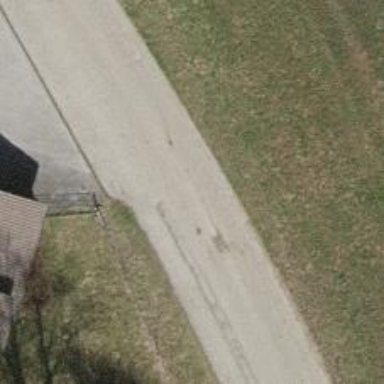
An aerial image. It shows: Unclassified road.